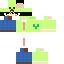
A female human skin with green skin, wearing brown long hair dressed in a green hoodie and brown pants, featuring a closed mouth.